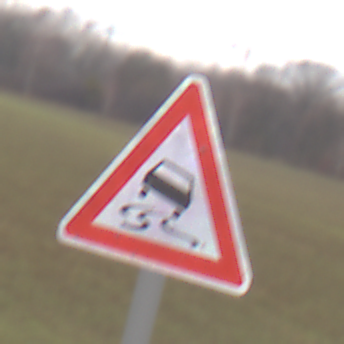
Verkehrszeichen: SchleuderOderRutschgefahr
Umgebung: Outdoor, RoadRail
Tageszeit: Midday
Wetter: Overcast
Licht: Natural
Jahreszeit: NotSpecified
Kontrast: LowContrast